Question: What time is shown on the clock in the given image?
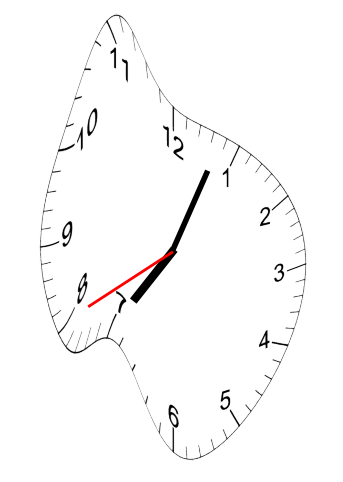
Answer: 07:03:40